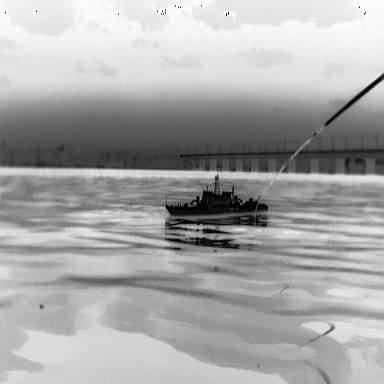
There is a warship in the infrared image.